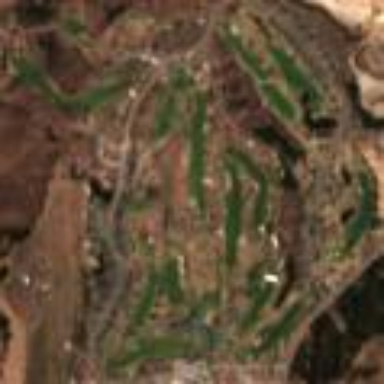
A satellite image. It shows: Golf course.